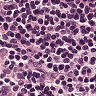
Metastatic tissue present: no